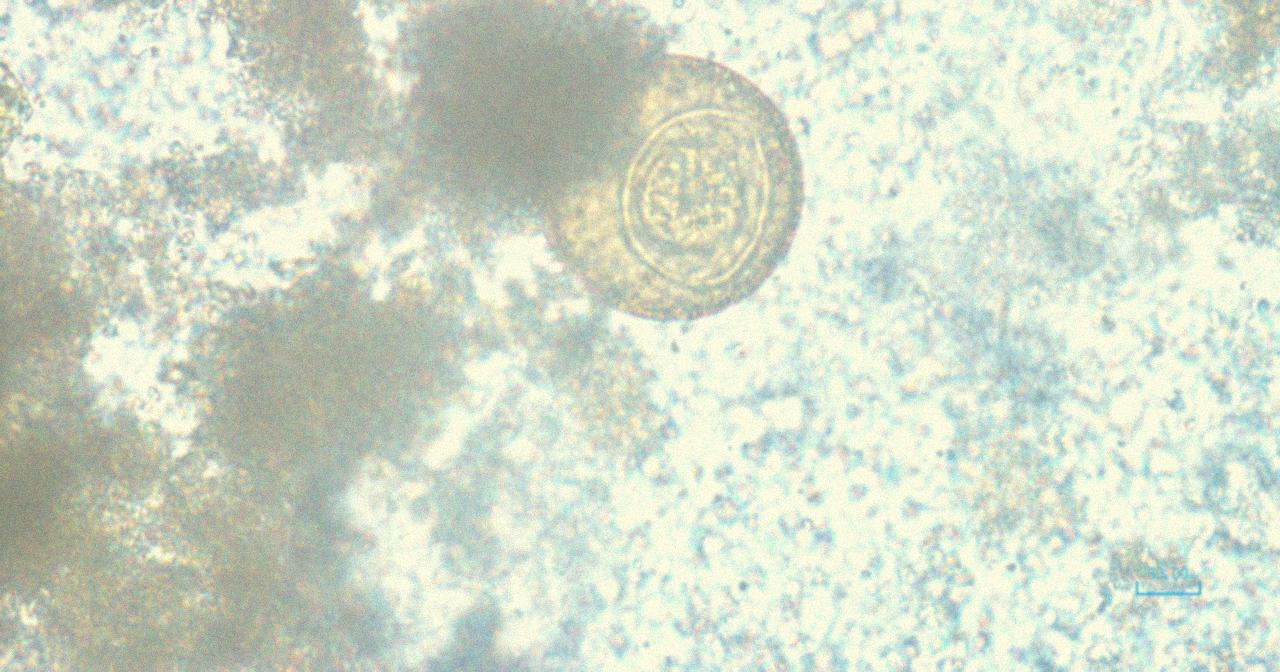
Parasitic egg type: Hymenolepis diminuta